Question: I was running an arbitrary benchmark on an empty .NET Core web app today and was disappointed at how low the req/s numbers consistently were. I've seen <URL> as crazy as 1.15M req/s, and mine clock in between 1-2.5k.
### My machine specs:
<URL>
### Code:
'''
using Microsoft.AspNetCore;
using Microsoft.AspNetCore.Builder;
using Microsoft.AspNetCore.Hosting;
using Microsoft.AspNetCore.Http;
using Microsoft.Extensions.DependencyInjection;
using System.IO;
namespace NetCore
{
public class Startup
{
public static void Main(string[] args)
{
CreateWebHostBuilder(args).Build().Run();
}
public static IWebHostBuilder CreateWebHostBuilder(string[] args) =>
WebHost.CreateDefaultBuilder(args)
.UseStartup<Startup>();
public void ConfigureServices(IServiceCollection services)
{
}
public void Configure(IApplicationBuilder app, IHostingEnvironment env)
{
app.Run(async (context) =>
{
await context.Response.WriteAsync("Hello World!");
});
}
}
}
'''
Which I'm running using the configuration, targeting 'netcoreapp2.1':
'''
dotnet publish -c release -f netcoreapp2.1
'''
And I'm benchmarking using bombardier:
'''
bombardier http://localhost:5000 -c 250 -d 30s
'''
### Results:

Just wondering whether I'm missing something obvious here. Or doing something wrong.
To track, I've posted an <URL> on GitHub.
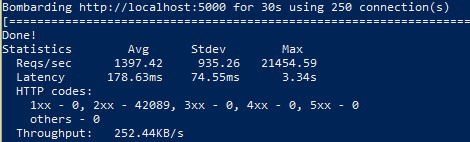
Answer: Might have console logging at 'Information' level? (There are also faster forms of logging)
Try switching reducing it to 'Warning' off by adding a 'appsettings.json' file
'{ "Logging": { "LogLevel": { "Default": "Warning" } } }'
Also ensure you are using Server GC; the top of your '.csproj' should have '.Web' at the end
'<Project Sdk="Microsoft.NET.Sdk.Web">'
Also you are running the published dll?
'dotnet bin
elease
etcoreapp2.1\publish\myapp.dll'